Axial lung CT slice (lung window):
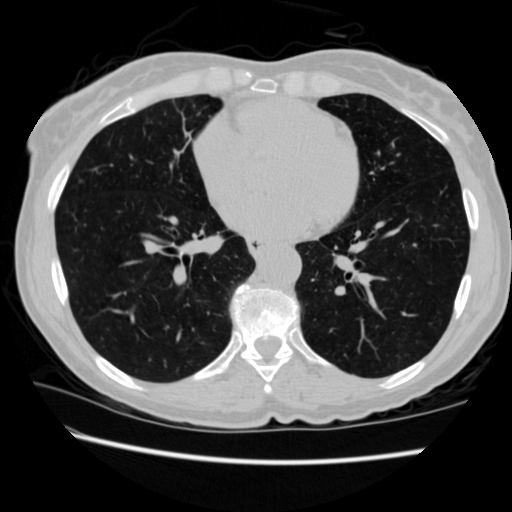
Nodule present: no